Question: I hacked up this regex
'''
Begin VB\.Label\s+([^\s]+)\s+.+\s+Caption\s+=\s*("([^"]+)")\s+.+\s+Index\s+=\s*([0-9]+)
'''
to match these form controls in a VB6 .frm file
'''
Begin VB.Label lblError
AutoSize = -1 'True
Caption = "Blah blah"
Height = 195
Index = 49
Left = 105
TabIndex = 31
Top = 3135
Width = 4455
End
'''
When I tested it on Regexpal, it worked fine

but 'matcher.find()' only finds completely garbage string
'''
Error [&About] - "&About"
'''
This is my escaped Java matcher
'''
Pattern pat = Pattern.compile("Begin VB\.Label\s+([^\s]+)\s+.+\s+Caption\s+=\s+("([^"]+)")\s+.+\s+Index\s+=\s+([0-9]+)");
'''
EDIT: This is what actually matches:
'''
Begin VB.Menu mnuHelp
Caption = "&About"
Index = 5
End
'''
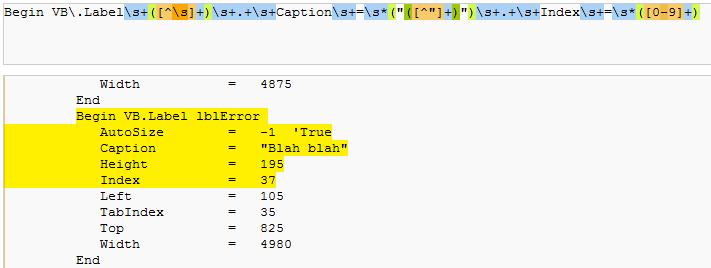
Answer: My guess is that it has something to do with the '.+' in your RegEx. Try:
'Begin VB\.Label lblError[0-9A-Za-z\-'\s\="\&]+\sIndex\s+=\s+[0-9]+'
I tested it and it worked. <URL>